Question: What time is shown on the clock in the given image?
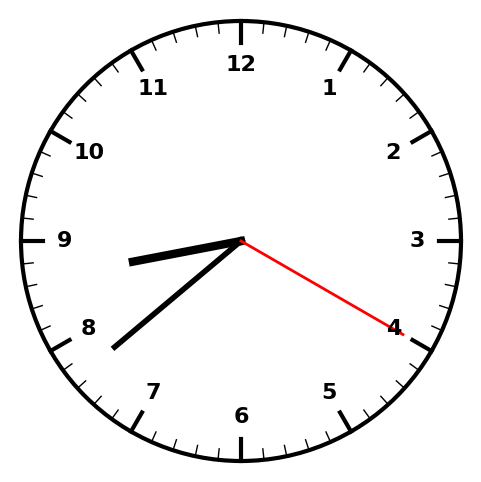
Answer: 08:38:20